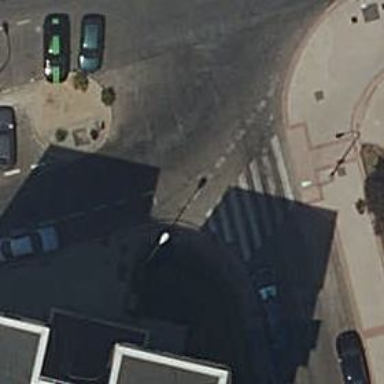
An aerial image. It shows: Bollard.